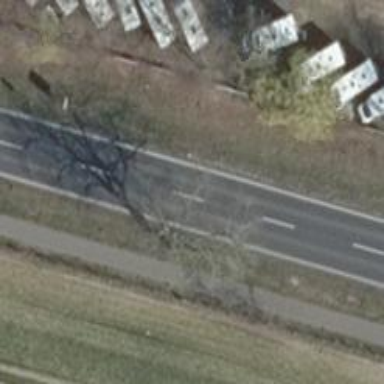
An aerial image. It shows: Avenue of trees.